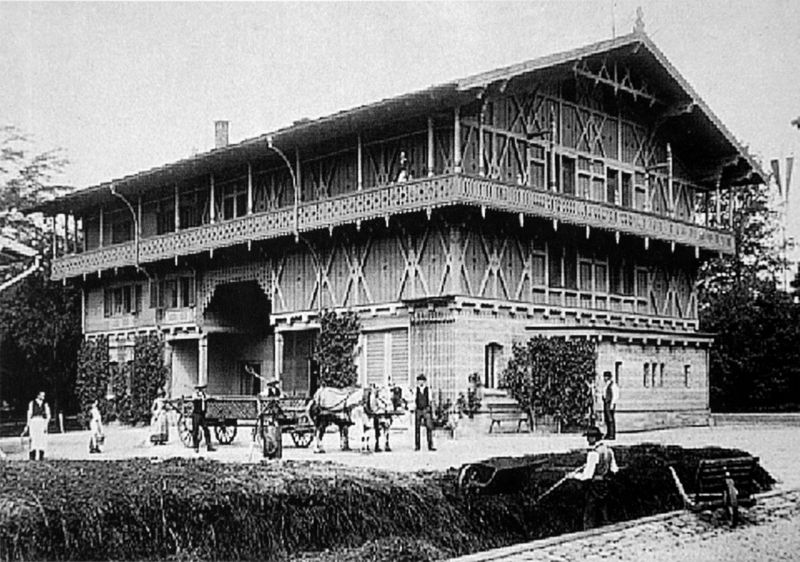
Titel: Schweizerhaus im Park der Villa Lindenhof, Lindau (Aufnahme um 1900)
Künstler: Johann Christoph Kunkler
Standort: Lindau
Institution: Schweizerhaus
Schlagwörter: himmel, mann, weiß, bäume, frauen, menschen, fenster, frau, grau, holz, hut, kleid, kleider, männer, schwarz, straße, stroh, dach, gebäude, haus, weg, wiese, alt, kleidung, stein, busch, hütte, land, kind, pflanzen, arbeit, bauern, kamin, kinder, pferd, pferde, räder, schornstein, zaumzeug, balkon, schürze, fahnen, fassade, fahne, flagge, heu, giebel, bauernhof, hof, kutsche, platz, bank, arbeiter, figuren, karre, schubkarre, schubkarren, wagen, hotel, bauer, tor, balkone, foto, fotografie, eingang, scheune, bayern, alpen, knechte, geschirr, schwarz weiß, volk, schimmel, handwerk, efeu, anwesen, landhaus, kartoffel, bauernhaus, fachwerk, gehöft, landwirtschaft, graben, ster, gespann, landarbeit, pflug, schaufel, holzhaus, fot, hasu, geschoss, knecht, historisch, fuhrwerk, leiterwagen, bauarbeiten, pferdekutsche, pferdewagen, holzbau, spitzdach, mist, rustikal, misthaufen, schaufeln, mistgabel, egge, menshcen, hlz, wagen pferde, 18 . jhd, einagn, schweizer haus